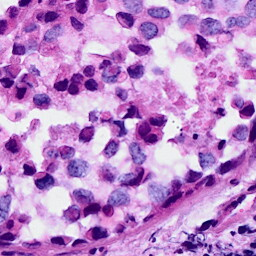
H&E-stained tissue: Breast